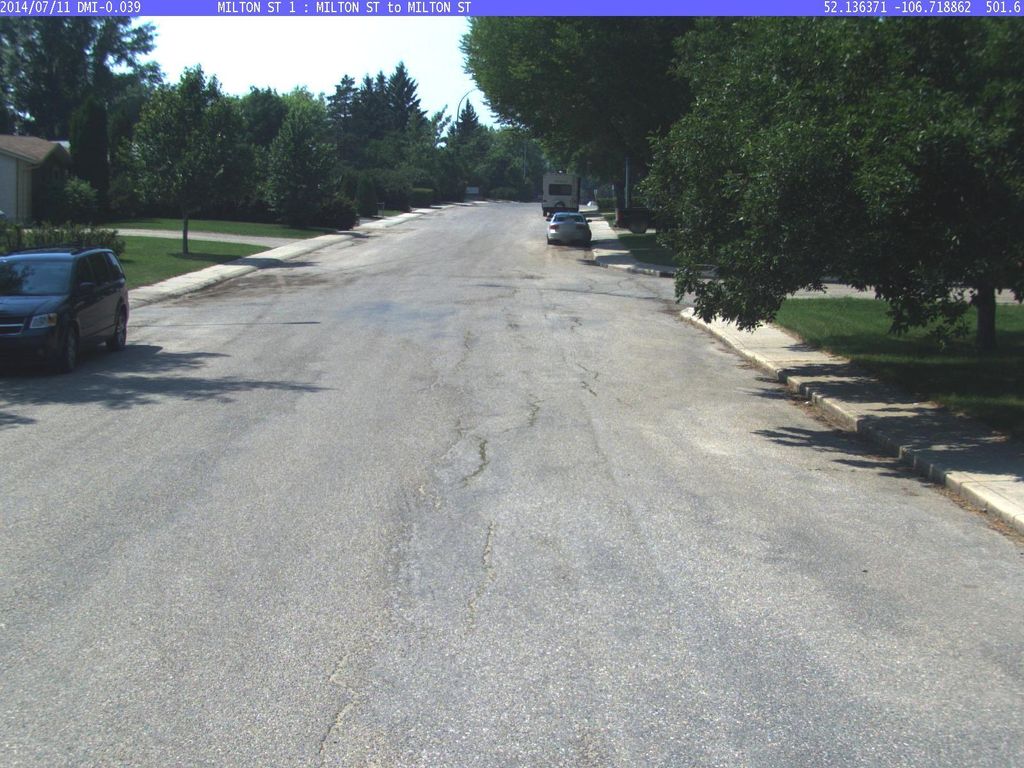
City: saskatoon